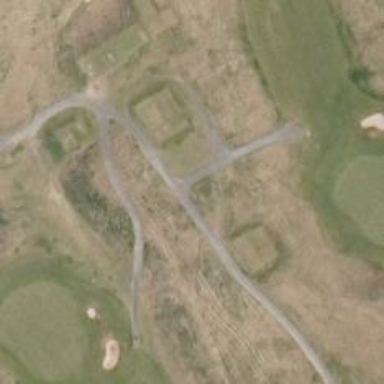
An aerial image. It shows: Path for both road and golf.